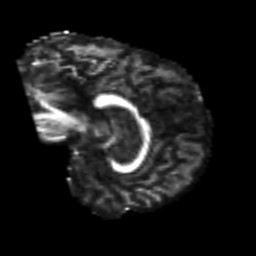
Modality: FA
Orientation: sagittal
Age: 71
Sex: male
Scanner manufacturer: siemens
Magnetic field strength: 3 T
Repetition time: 4.987 s
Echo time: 0.0792 s